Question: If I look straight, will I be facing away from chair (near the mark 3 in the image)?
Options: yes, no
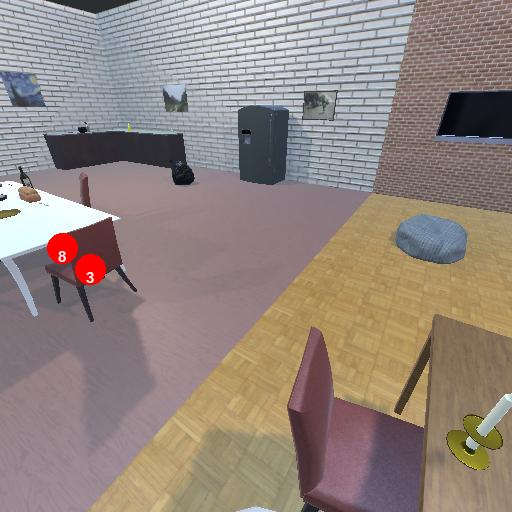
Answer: yes